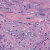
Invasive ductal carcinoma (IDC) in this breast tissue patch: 1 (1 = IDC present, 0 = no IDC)